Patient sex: M
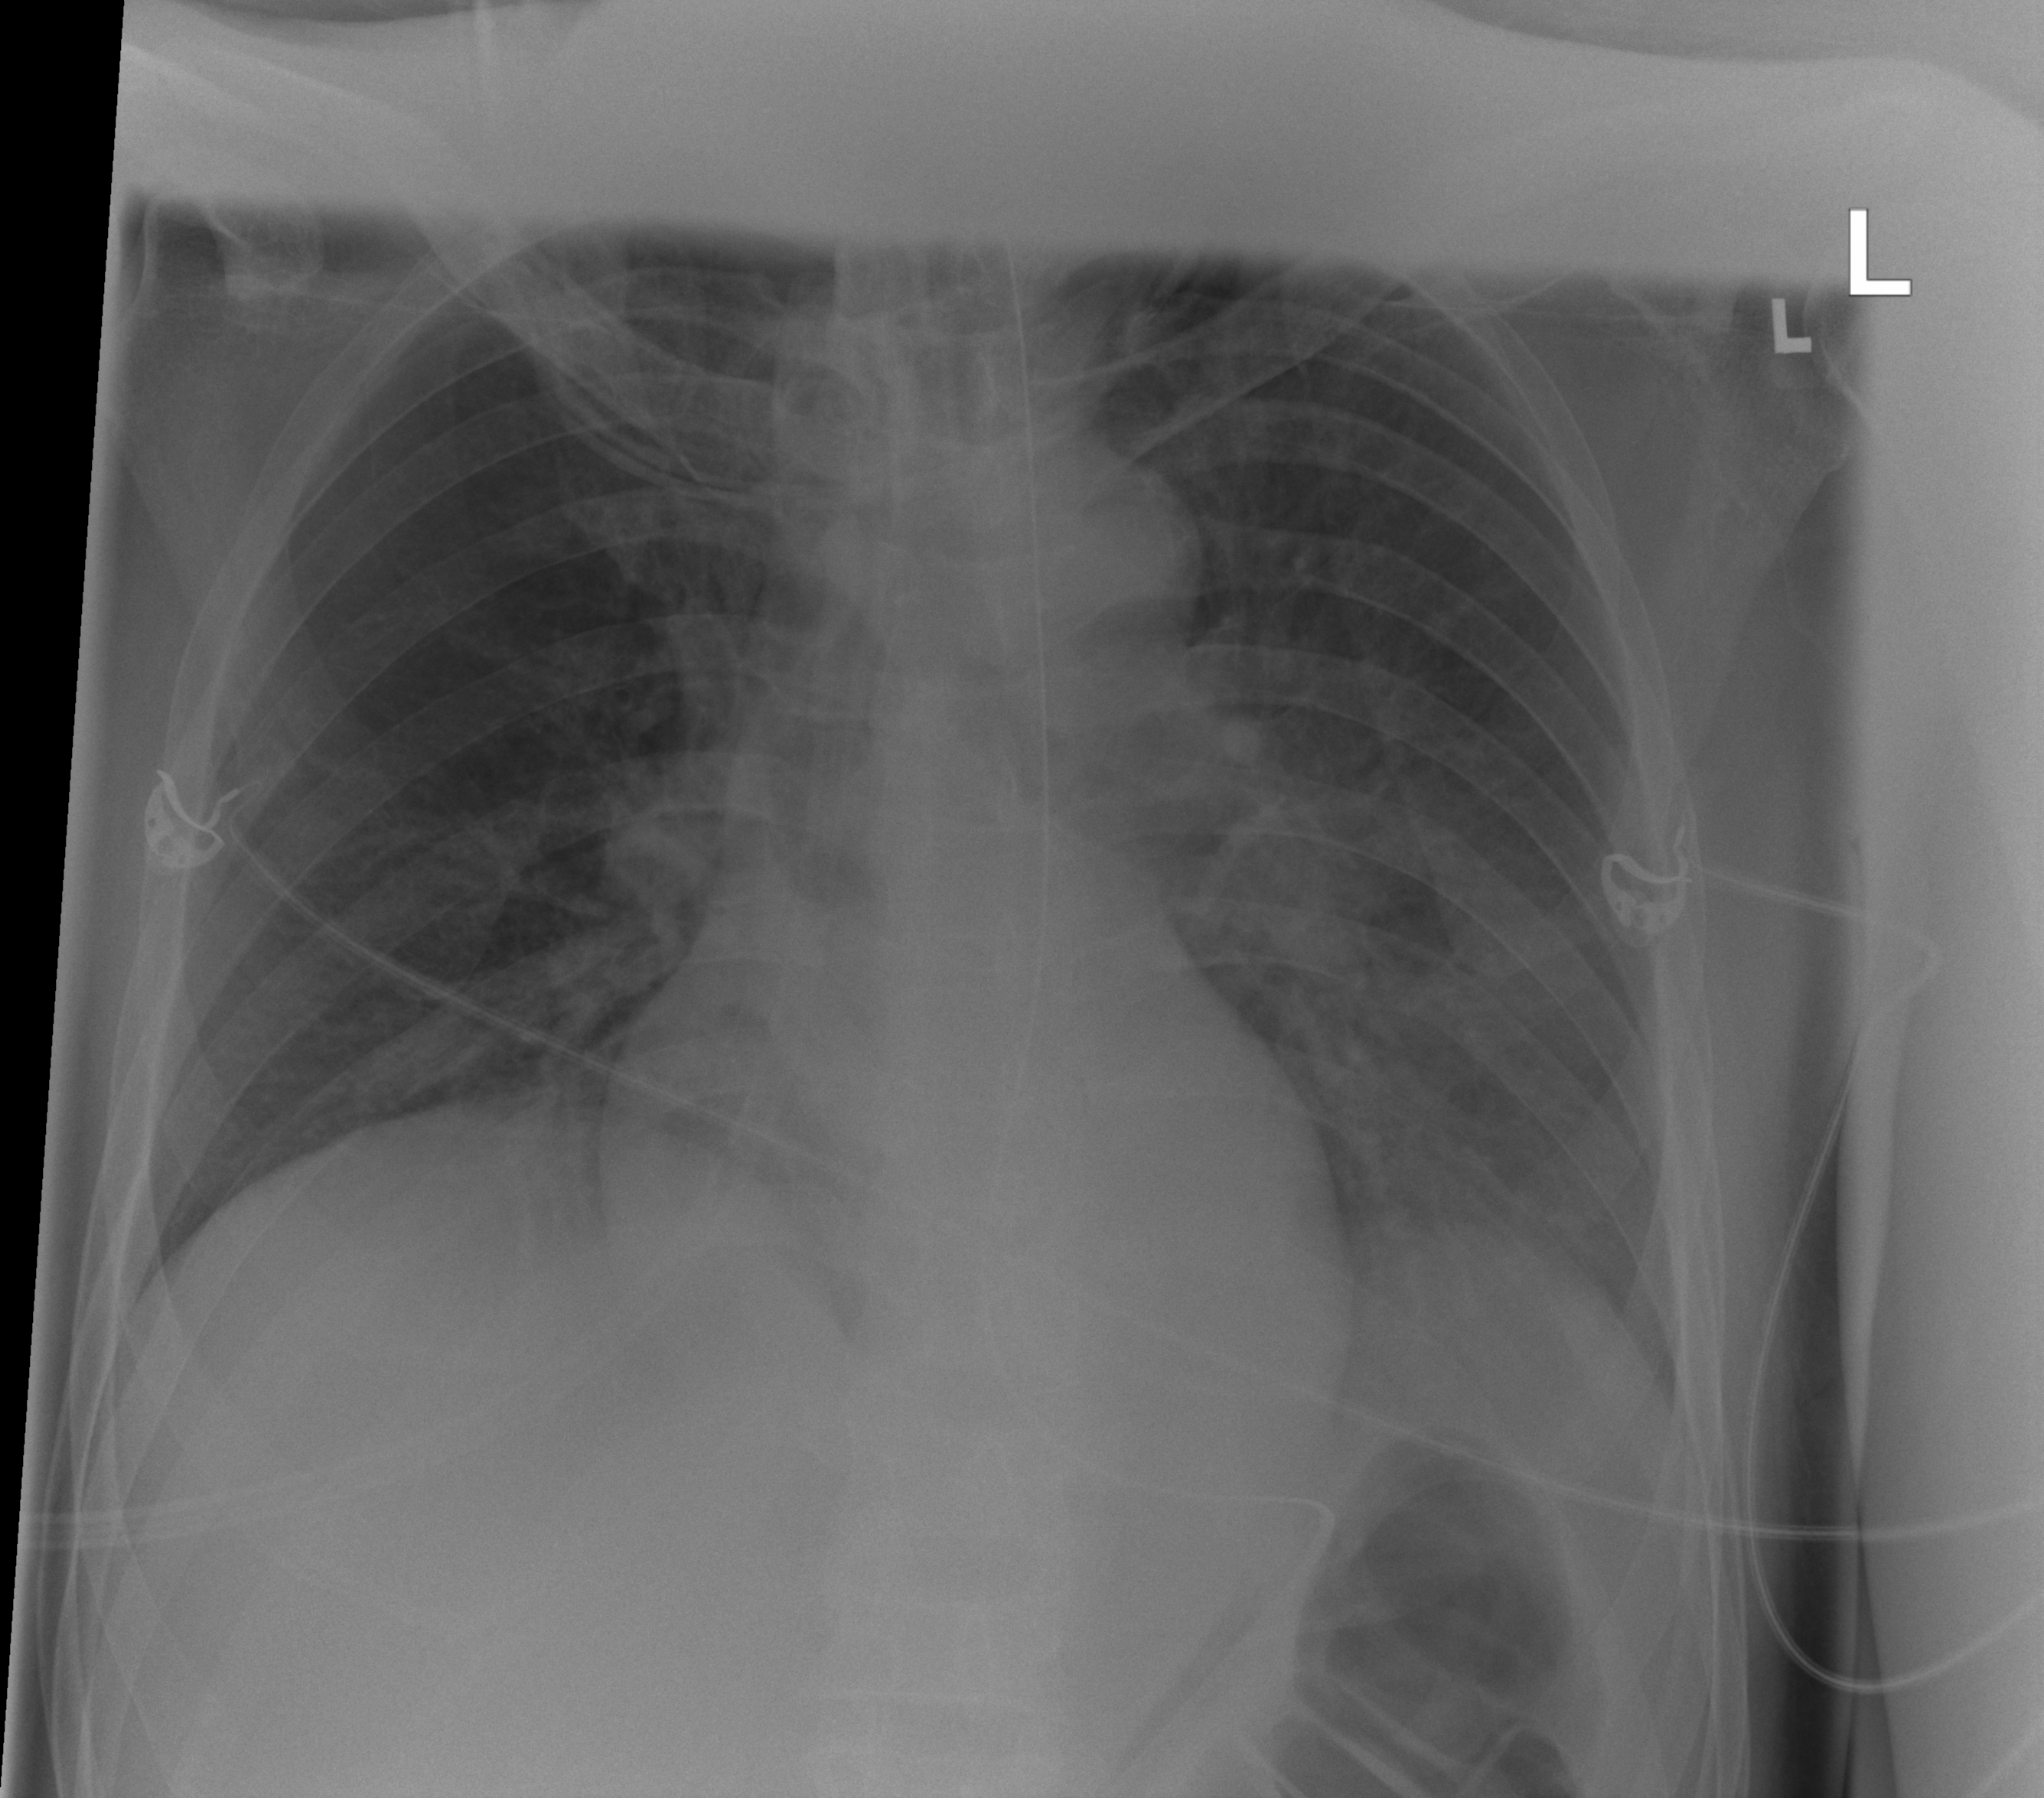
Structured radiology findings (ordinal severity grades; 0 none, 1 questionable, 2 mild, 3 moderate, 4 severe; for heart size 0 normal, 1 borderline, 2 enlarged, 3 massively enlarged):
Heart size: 0
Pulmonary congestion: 0
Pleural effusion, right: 0
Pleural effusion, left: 0
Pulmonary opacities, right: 1
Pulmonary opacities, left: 2
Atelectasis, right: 2
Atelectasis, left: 2